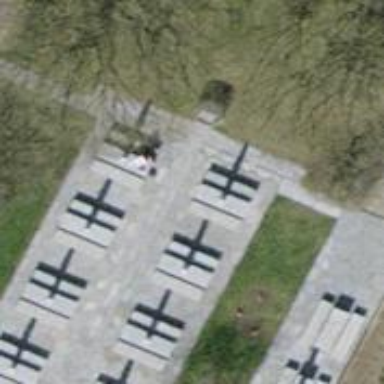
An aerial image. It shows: Picnic table located in leisure land area.